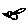
Label: bird